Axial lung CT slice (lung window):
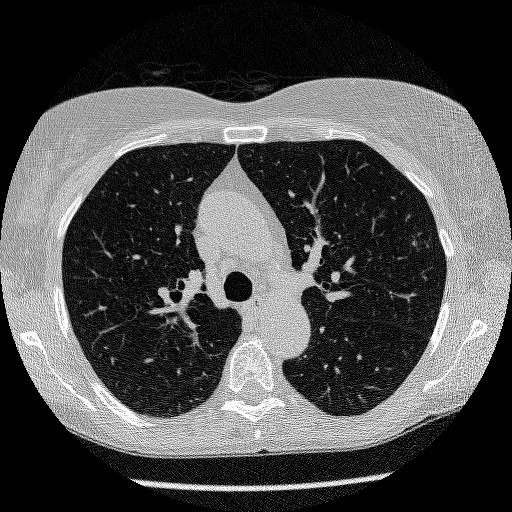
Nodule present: no